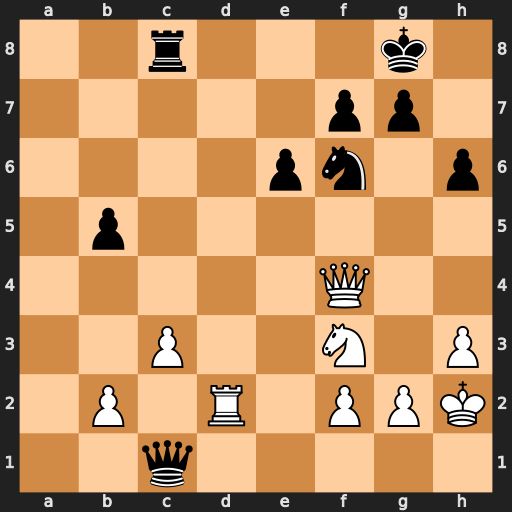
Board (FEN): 2r3k1/5pp1/4pn1p/1p6/5Q2/2P2N1P/1P1R1PPK/2q5
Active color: w
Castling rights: -
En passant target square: -
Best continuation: Rd8+ Rxd8 Qxc1